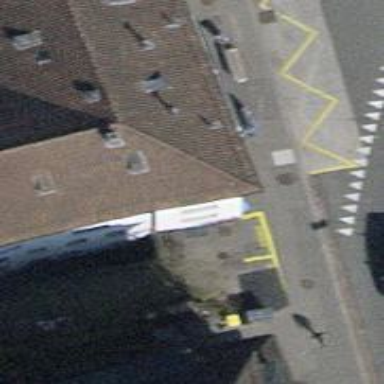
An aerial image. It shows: Kiosk.